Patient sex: F
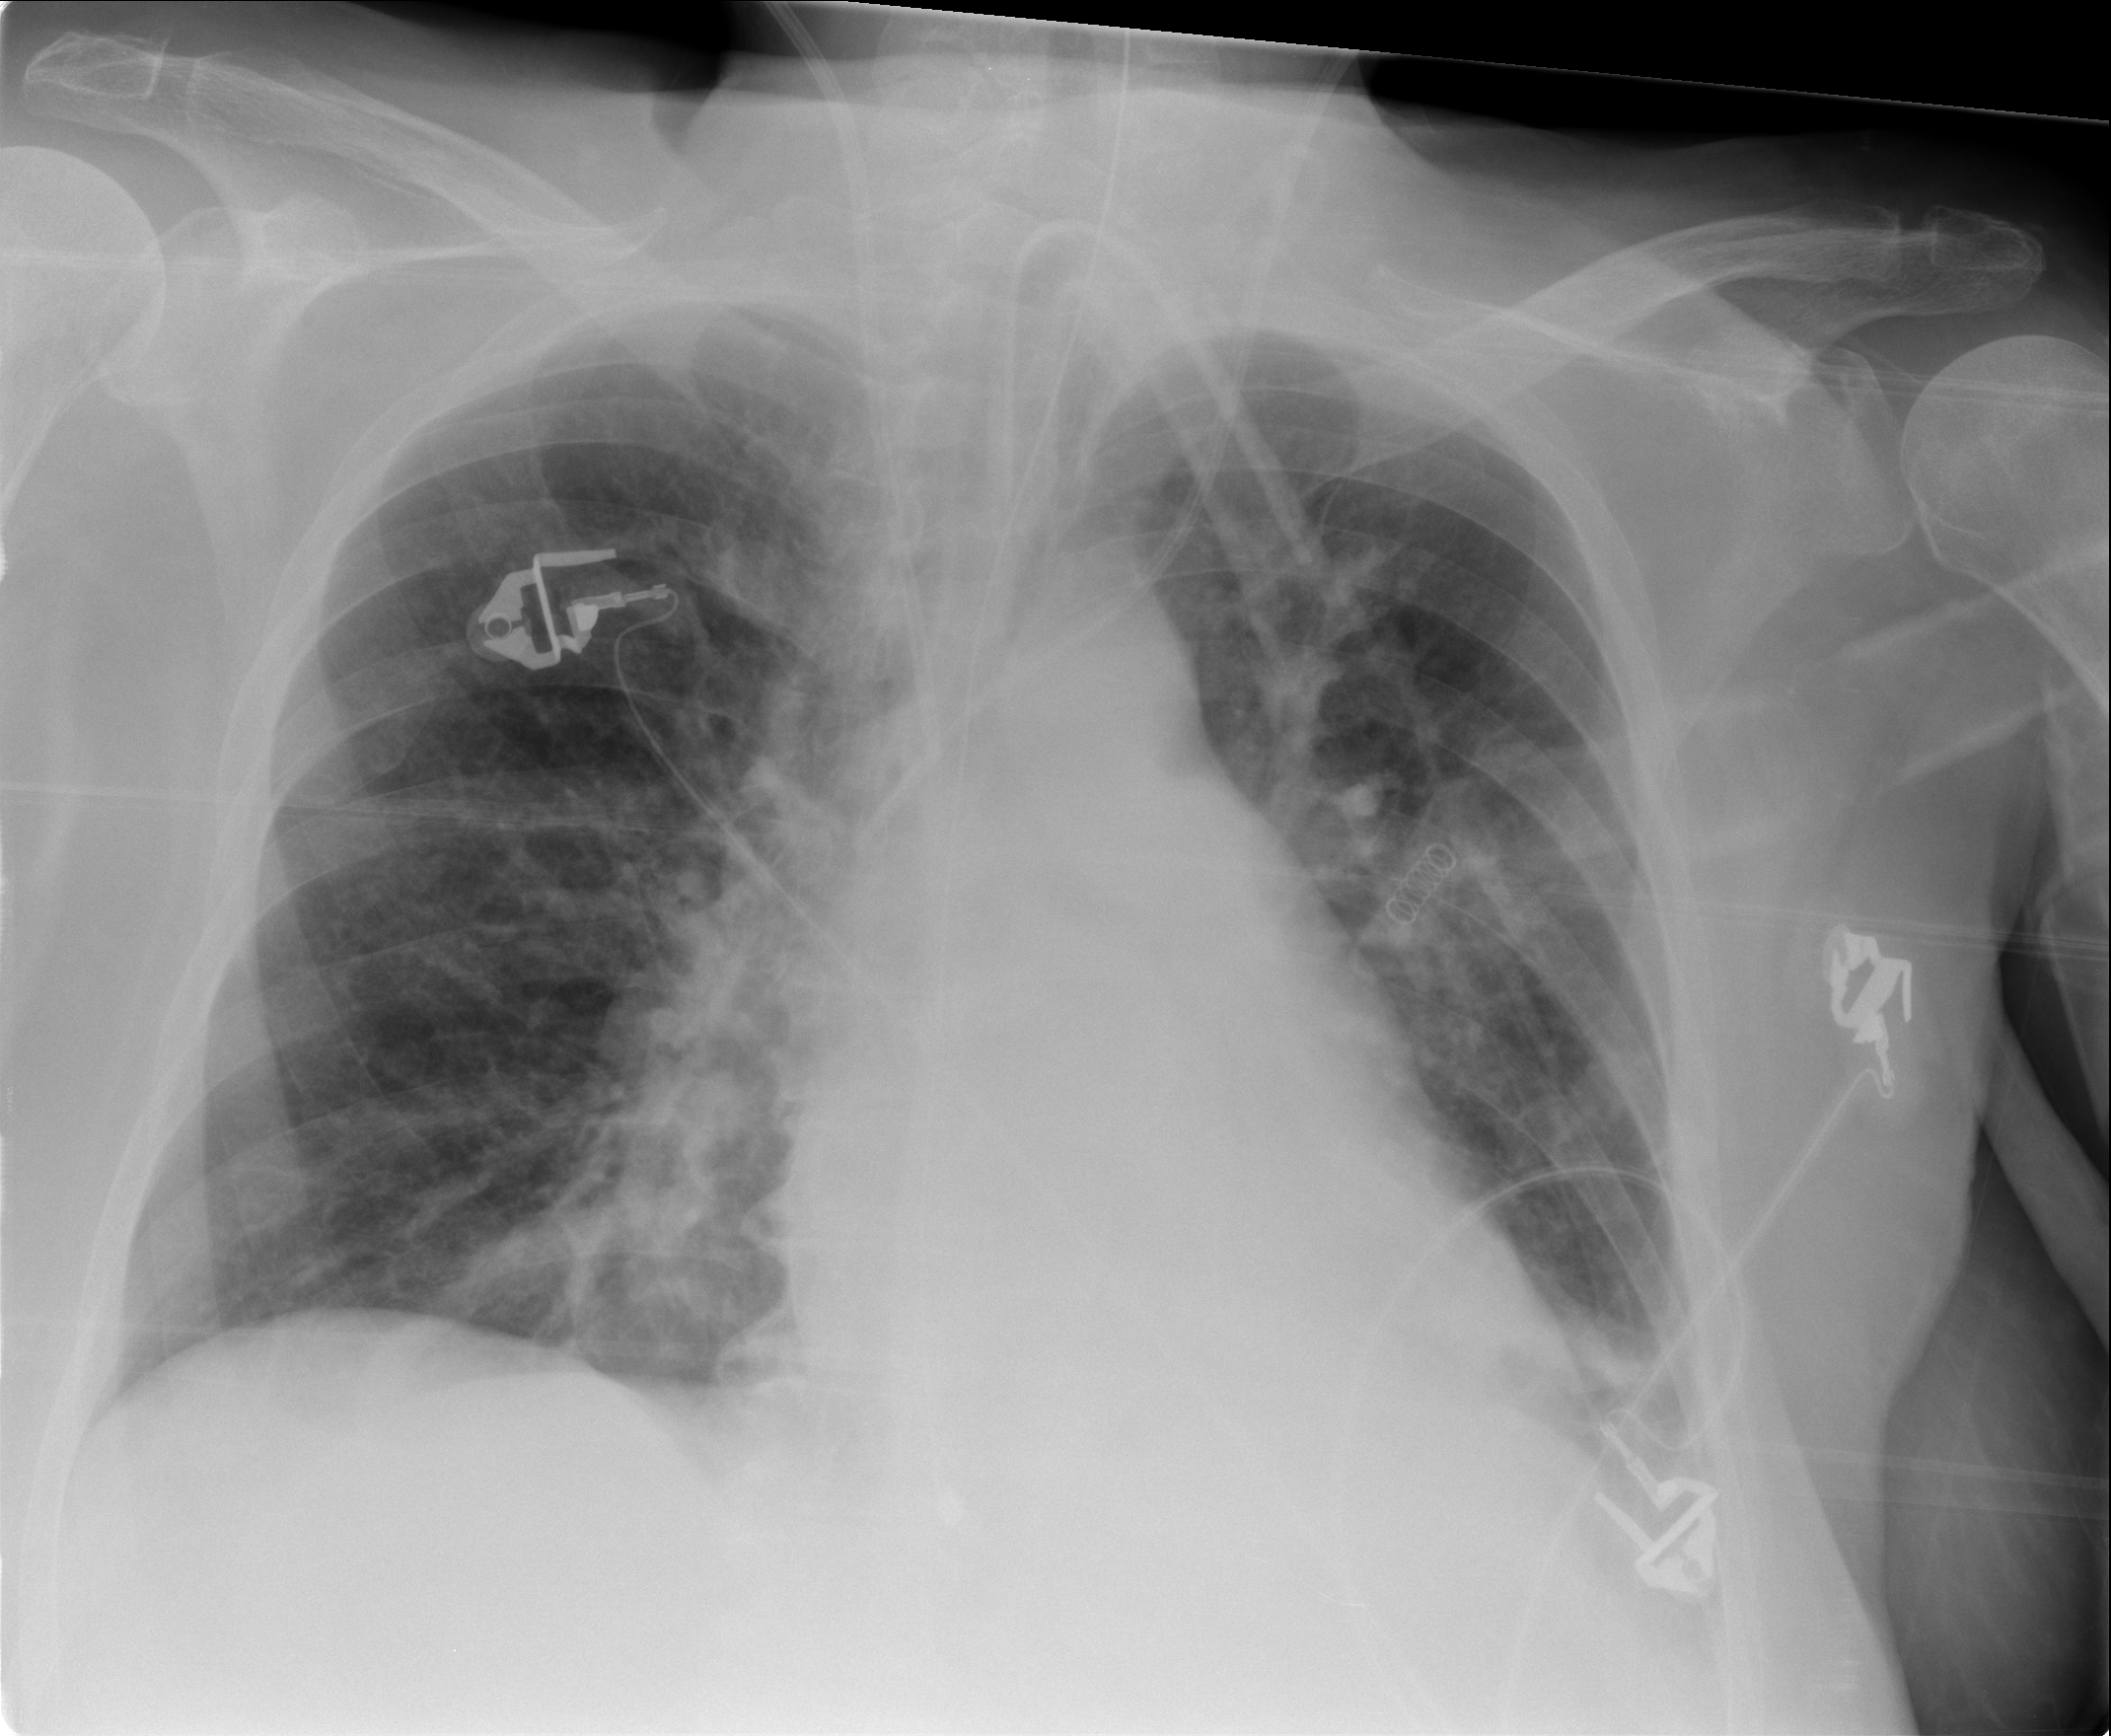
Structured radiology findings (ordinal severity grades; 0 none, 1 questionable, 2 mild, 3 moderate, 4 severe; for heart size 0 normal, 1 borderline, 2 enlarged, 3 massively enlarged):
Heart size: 2
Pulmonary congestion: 2
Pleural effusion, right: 0
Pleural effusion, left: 0
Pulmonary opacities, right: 1
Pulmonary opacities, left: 0
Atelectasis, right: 2
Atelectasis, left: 2